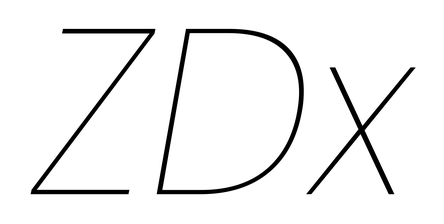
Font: Poppins-ThinItalic